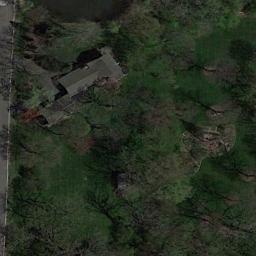
Label: residential